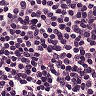
Metastatic tissue present: no